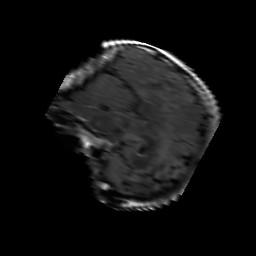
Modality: FLAIR
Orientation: sagittal
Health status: ill
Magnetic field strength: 3 T